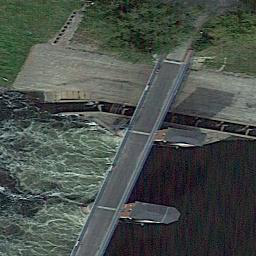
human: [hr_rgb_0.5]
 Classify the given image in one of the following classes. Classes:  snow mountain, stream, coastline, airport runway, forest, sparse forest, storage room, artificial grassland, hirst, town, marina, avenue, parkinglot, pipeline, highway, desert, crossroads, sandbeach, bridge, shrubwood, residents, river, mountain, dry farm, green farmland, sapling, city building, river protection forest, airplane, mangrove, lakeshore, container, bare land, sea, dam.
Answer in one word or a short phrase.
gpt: dam